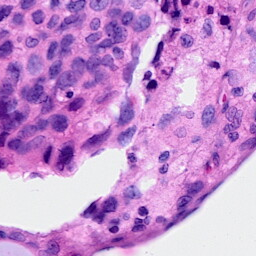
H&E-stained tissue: Breast